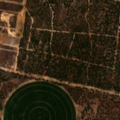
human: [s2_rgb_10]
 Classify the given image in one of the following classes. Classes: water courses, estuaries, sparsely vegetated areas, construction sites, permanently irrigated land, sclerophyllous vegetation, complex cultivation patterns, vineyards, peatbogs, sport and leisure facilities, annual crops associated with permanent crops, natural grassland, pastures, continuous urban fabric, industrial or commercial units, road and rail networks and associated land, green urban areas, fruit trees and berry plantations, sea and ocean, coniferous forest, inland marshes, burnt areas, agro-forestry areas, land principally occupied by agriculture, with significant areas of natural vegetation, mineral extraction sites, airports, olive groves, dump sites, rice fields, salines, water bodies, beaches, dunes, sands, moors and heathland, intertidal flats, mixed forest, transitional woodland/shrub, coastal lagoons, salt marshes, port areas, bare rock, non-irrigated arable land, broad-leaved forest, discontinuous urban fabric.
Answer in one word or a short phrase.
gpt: industrial or commercial units, permanently irrigated land, mixed forest, moors and heathland